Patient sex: M
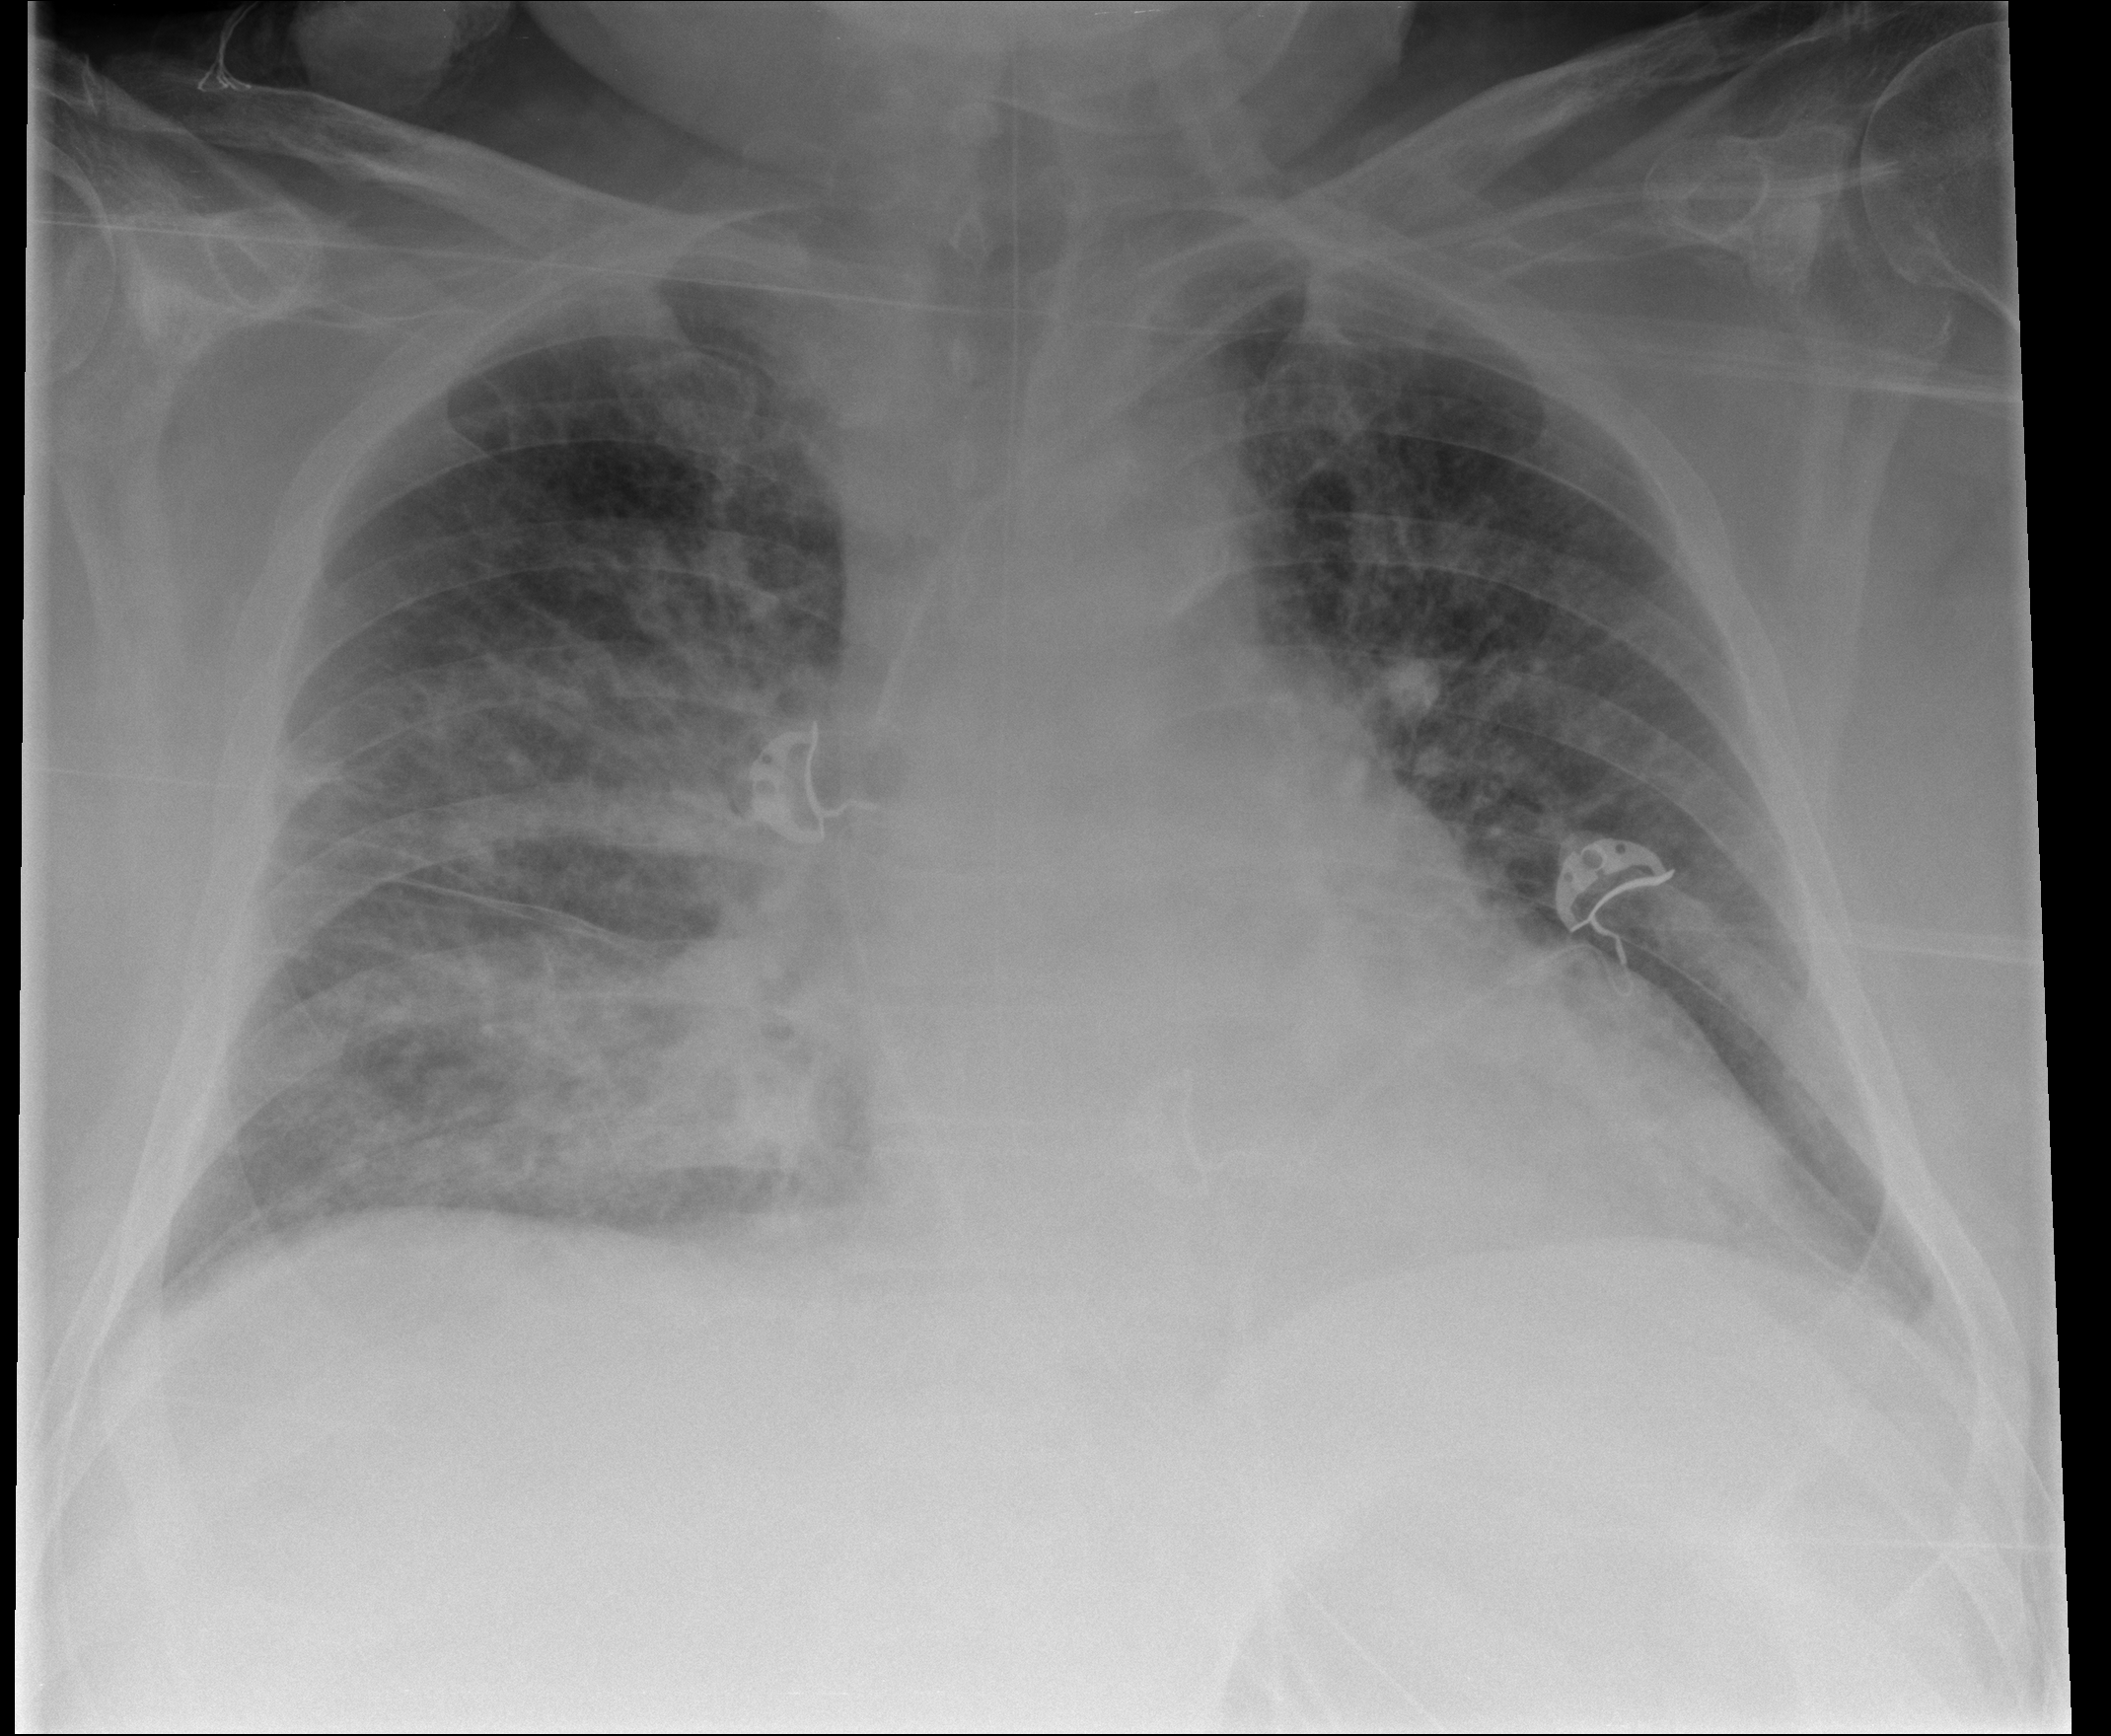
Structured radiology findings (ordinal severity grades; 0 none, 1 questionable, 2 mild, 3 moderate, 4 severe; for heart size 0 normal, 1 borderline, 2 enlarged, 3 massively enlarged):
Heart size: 0
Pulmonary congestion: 2
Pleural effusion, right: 0
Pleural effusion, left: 1
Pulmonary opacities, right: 3
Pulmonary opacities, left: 2
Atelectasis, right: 2
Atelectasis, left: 2